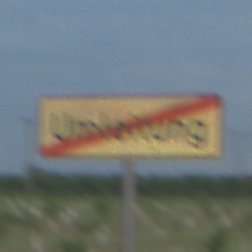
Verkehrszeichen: EndeDerUmleitungsankuendigung
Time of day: SunriseSunset
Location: Outdoor (Nature)
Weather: PartlyCloudy
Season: NotSpecified
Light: Natural